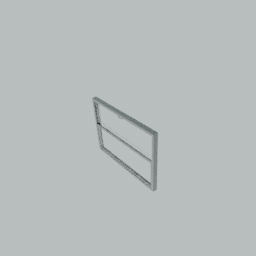
Label: architecture